Question: I am using tcpdf library to generate the pdf and i have to add a copy right text in footer but all the text is printing in a single line and only the middle section is visible I am using
'''
$htmlbody="Copyright ©️ 2014 XYZ. All rights reserved. Specifications subject to change"
. " without notice. XYZ and the XYZ logo are trademarks or registered trademarks"
. " of XYZ. All other trademarks used or mentioned herein belong to their respective owners";
$this->Cell(100, 10, $htmlbody , 0, false, 'C', 0, '', 0, false, 'T', 'M');
'''
and the pdf generated looks like this

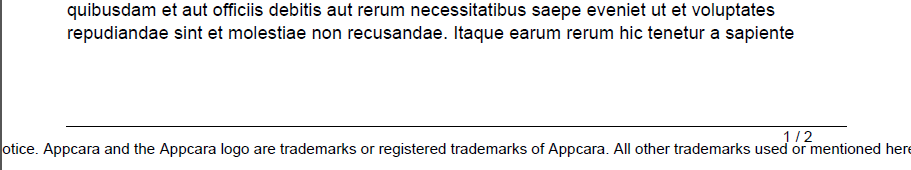
Answer: For a multi lines text you can use <URL>
'''
$this->MultiCell(100, 0, $htmlbody."
", 0, 'C');
'''